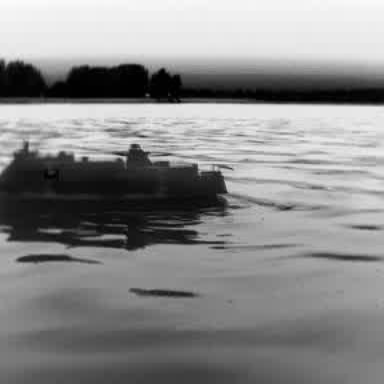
There is a container_ship in the infrared image.